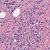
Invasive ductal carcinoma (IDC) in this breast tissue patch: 1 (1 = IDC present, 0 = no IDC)